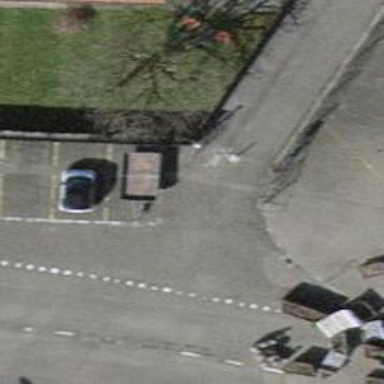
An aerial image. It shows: Bollard barrier.